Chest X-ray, PA view. Patient: 24 years old, sex F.
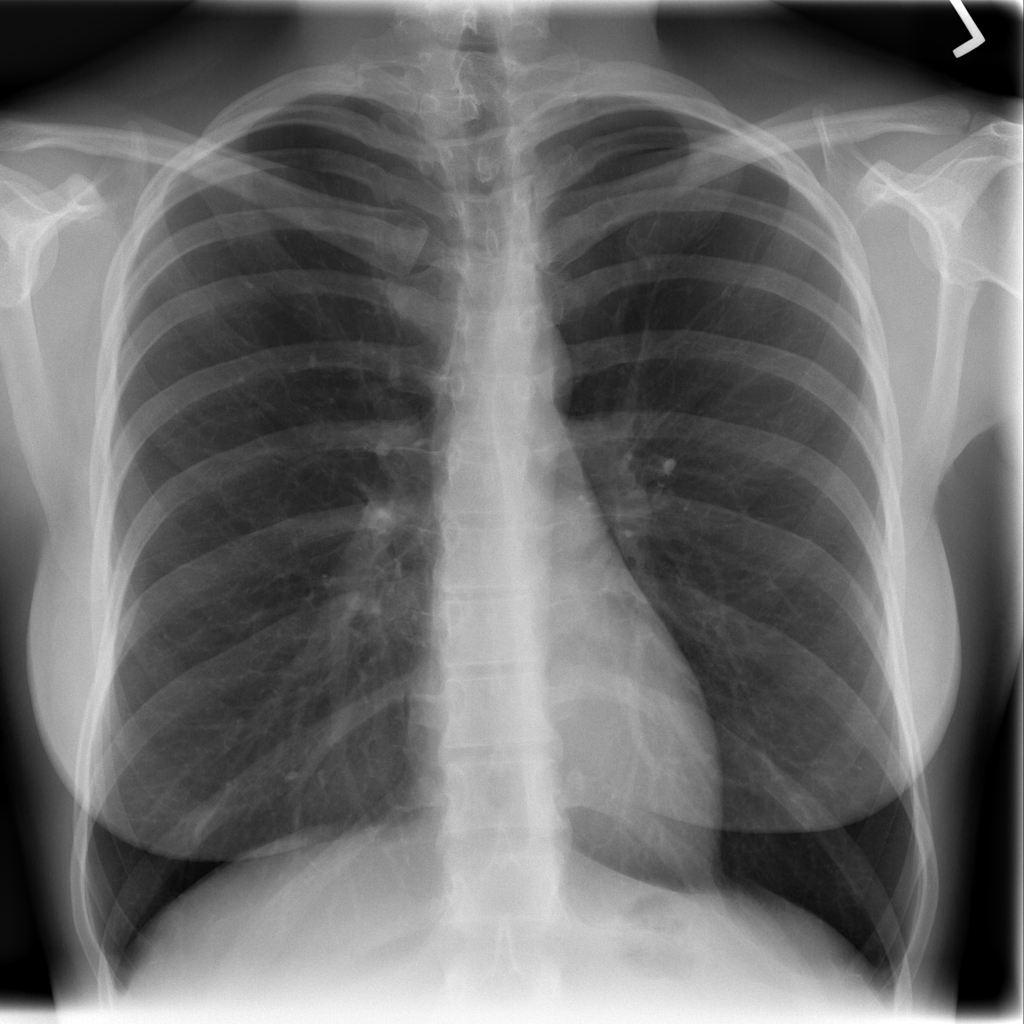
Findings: No Finding